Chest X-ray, PA view. Patient: 40 years old, sex F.
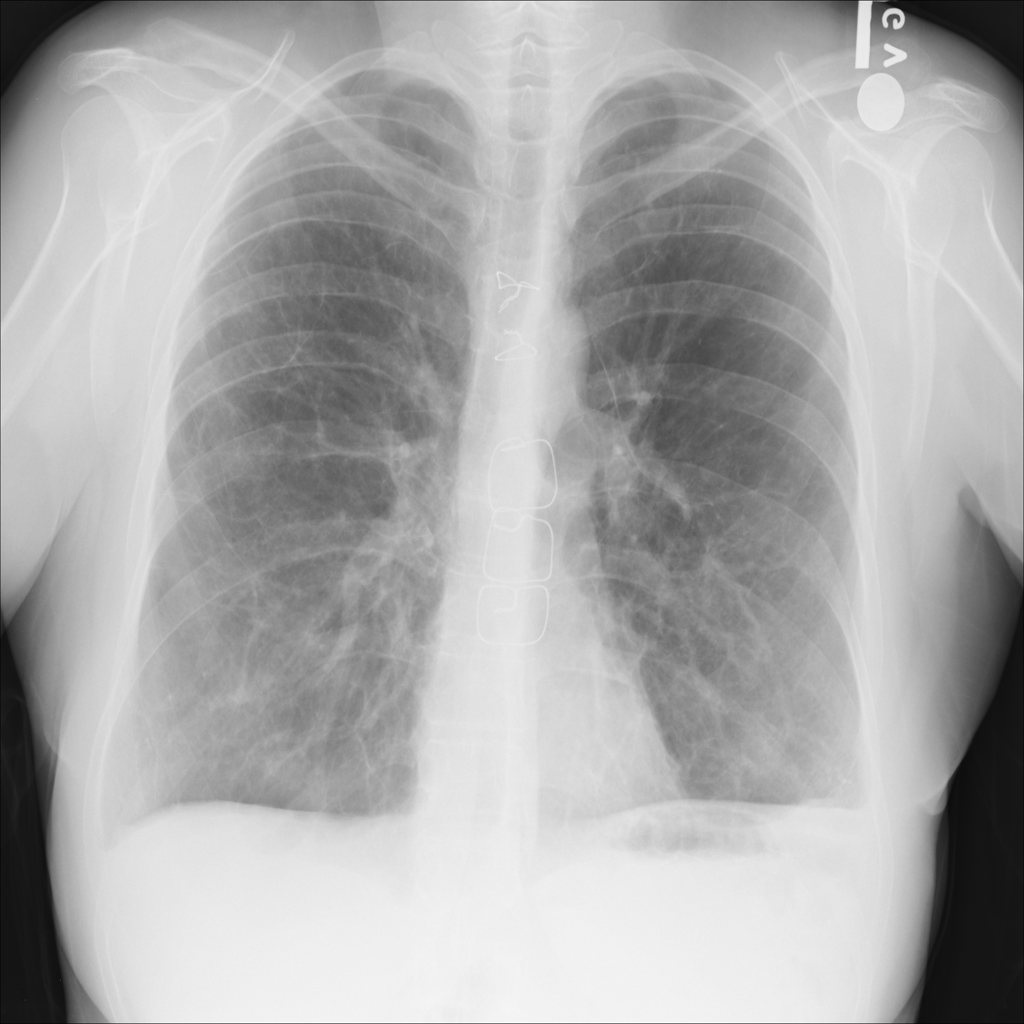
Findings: Pneumothorax